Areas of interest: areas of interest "Park Square"
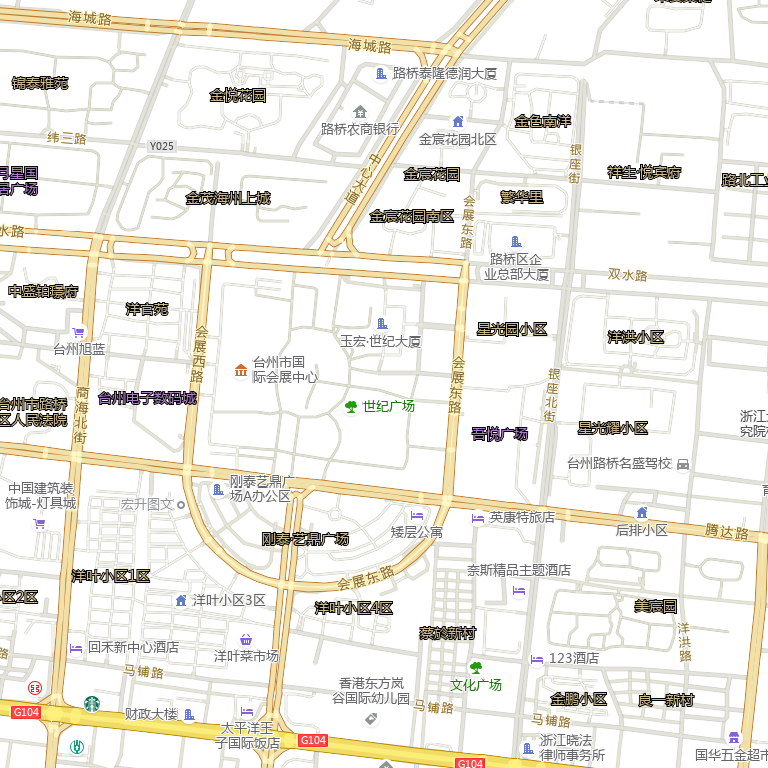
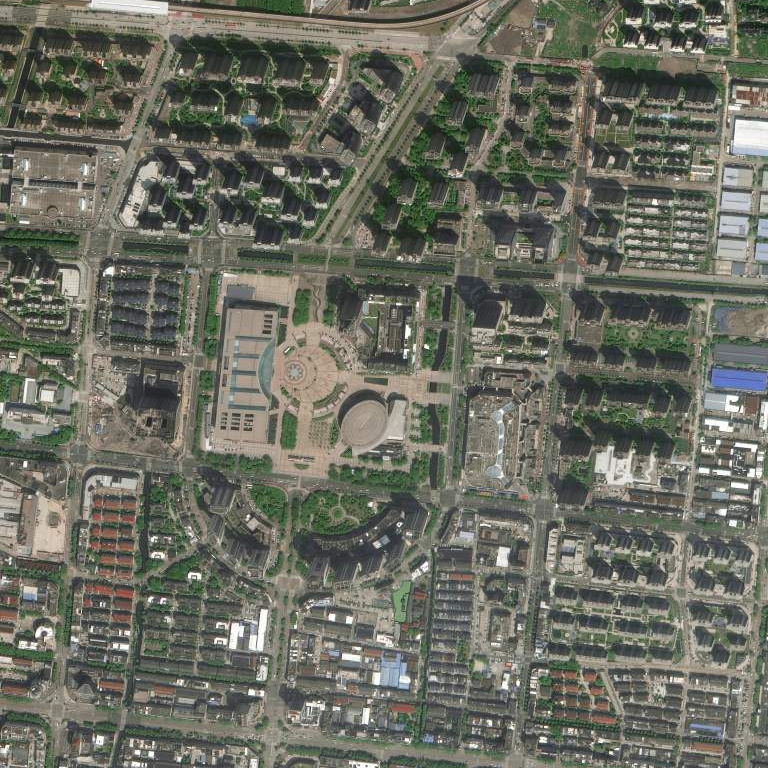